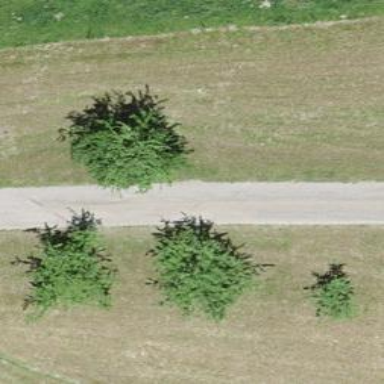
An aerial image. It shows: Single tag "natural: tree."